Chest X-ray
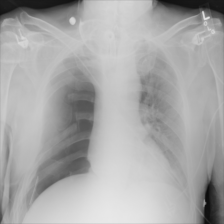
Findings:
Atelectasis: negative
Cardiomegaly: negative
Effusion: negative
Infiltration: negative
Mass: negative
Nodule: negative
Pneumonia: negative
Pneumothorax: negative
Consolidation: negative
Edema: negative
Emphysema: negative
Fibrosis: negative
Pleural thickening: negative
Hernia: negative